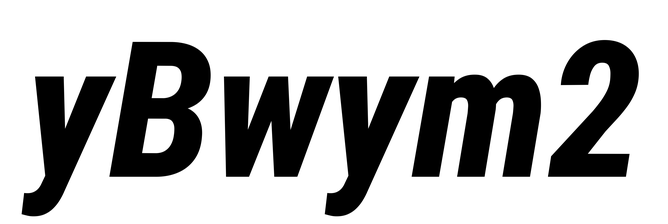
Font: Roboto-Italic_Condensed_ExtraBold_Italic